Field crop: tomato
Growth stage: 1
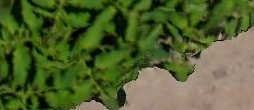
Species: tomato